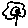
Label: flower